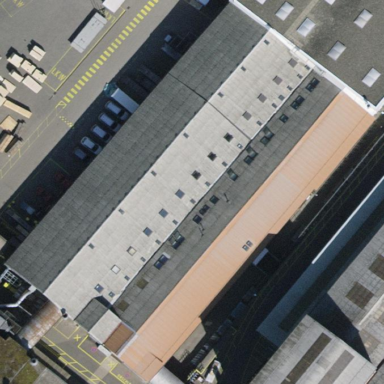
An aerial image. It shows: Industrial building.